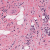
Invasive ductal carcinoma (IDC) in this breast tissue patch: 1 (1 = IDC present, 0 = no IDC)